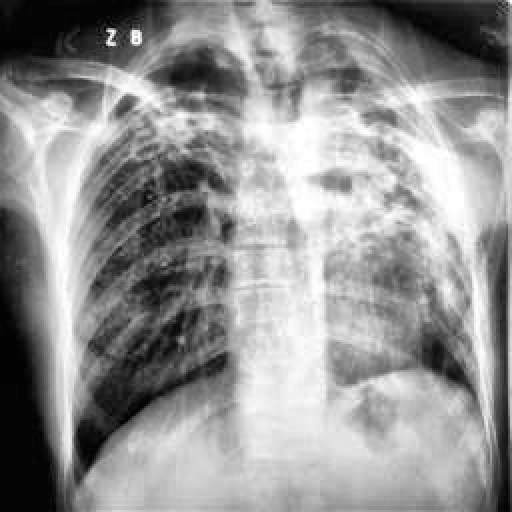
Finding: TUBERCULOSIS